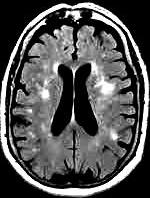
Label: notumor